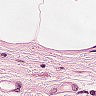
Metastatic tissue present: no